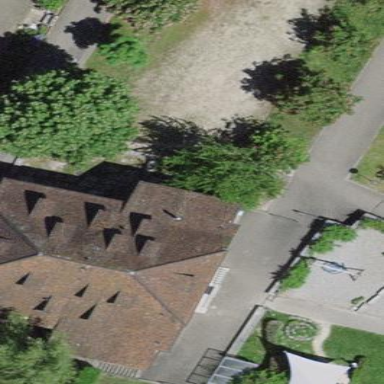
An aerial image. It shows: Kindergarten building.